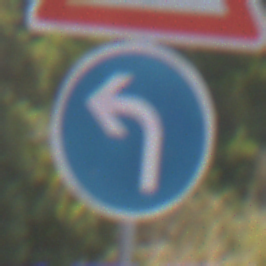
Verkehrszeichen: VorgeschriebeneFahrtrichtungLinks
Zusatzzeichen oben: Lichtzeichenanlage
Umgebung: Outdoor, Nature
Tageszeit: MorningAfternoon
Wetter: Clear
Licht: Natural
Jahreszeit: NotSpecified
Kontrast: HighContrast